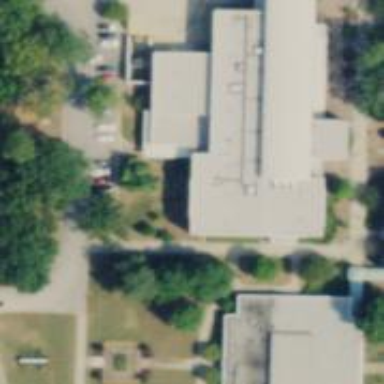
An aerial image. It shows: View of university building.